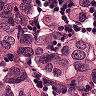
Metastatic tissue present: yes